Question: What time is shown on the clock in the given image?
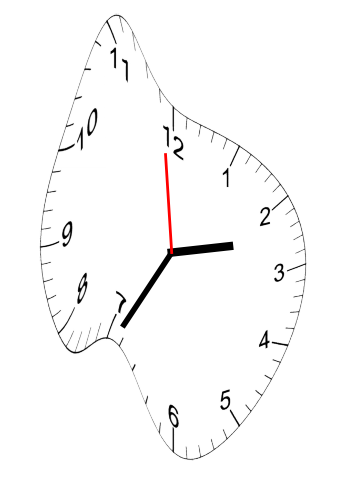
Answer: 02:34:59